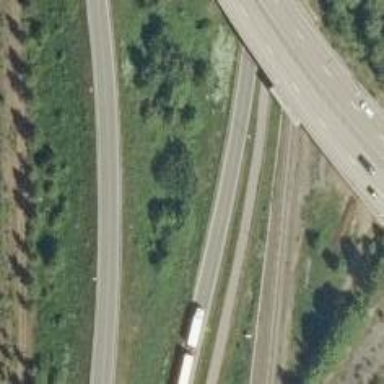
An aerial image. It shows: Trunk link highway.